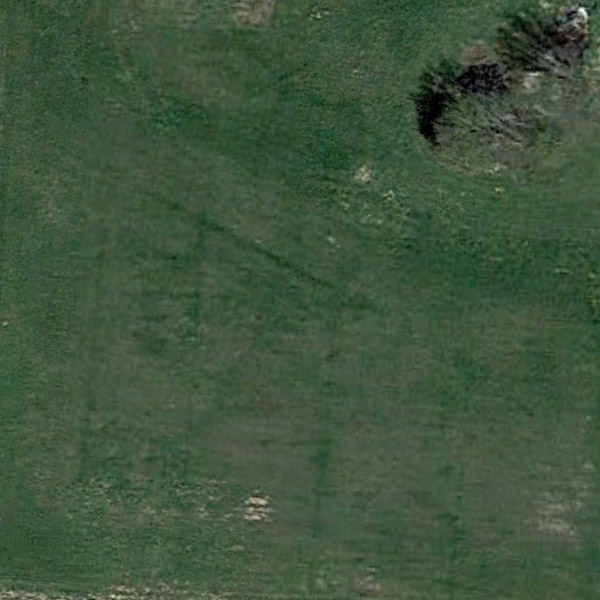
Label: Meadow